Interaction volume radius: 10 \u00c5
Interaction volume height: 10 \u00c5
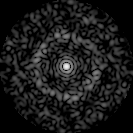
Disorder parameter: 0.828